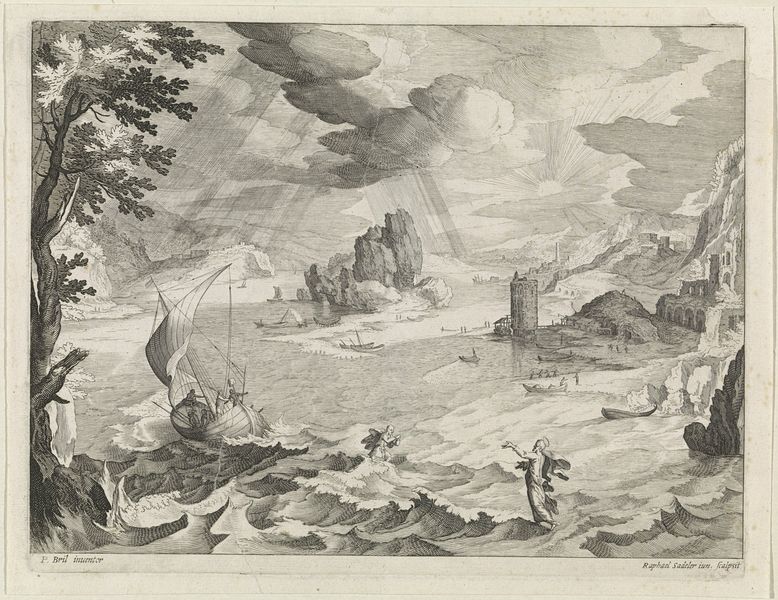
Titel: Zeegezicht met Christus en zijn leerlingen in de storm op het meer van Galilea
Künstler: Raphaël (II) Sadeler
Standort: Amsterdam
Institution: Rijksmuseum
Schlagwörter: baum, felsen, gewitter, himmel, meer, wasser, wolken, landschaft, stadt, ufer, weite, sonne, insel, boot, boote, handel, turm, engel, gischt, küste, schiff, segel, segelboot, wellen, mast, naturgewalt, sturm, wogen, strahlen, stich, seefahrt, odysseus, ägypten, reisen